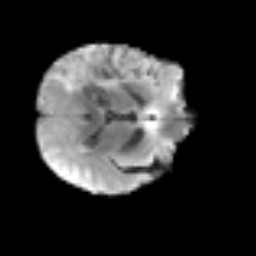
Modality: T2w
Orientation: axial
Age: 70
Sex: male
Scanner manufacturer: siemens
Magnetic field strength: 3 T
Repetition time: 3.2 s
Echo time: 0.081 s